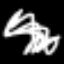
Label: squiggle